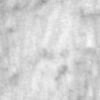
Label: no_change